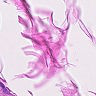
Metastatic tissue present: no